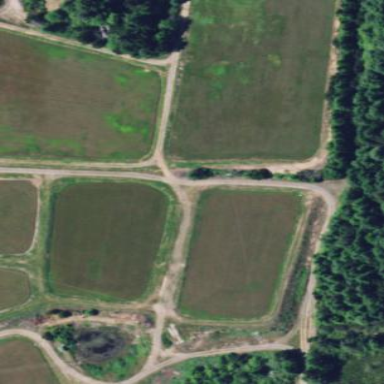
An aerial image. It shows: Farmland with cranberries as the crop.